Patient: sex M, age 52
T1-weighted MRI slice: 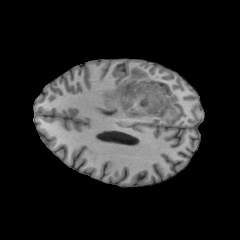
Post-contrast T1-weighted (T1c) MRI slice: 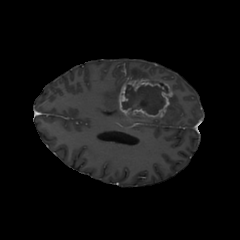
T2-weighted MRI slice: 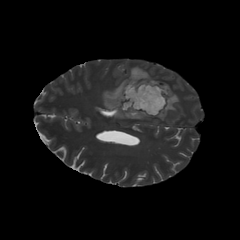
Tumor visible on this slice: yes
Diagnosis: Glioblastoma, IDH-wildtype
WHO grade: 4